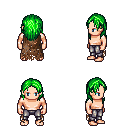
a pixel art fantasy rpg character, male body template, human, light skin, brown tattered cape, metal pants, green long hairstyle, four views (front, back, left, right), 2x2 character sprite sheet, small pixel art, hard edges, no anti-aliasing